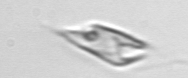
Label: Chrysochromulina_lanceolata